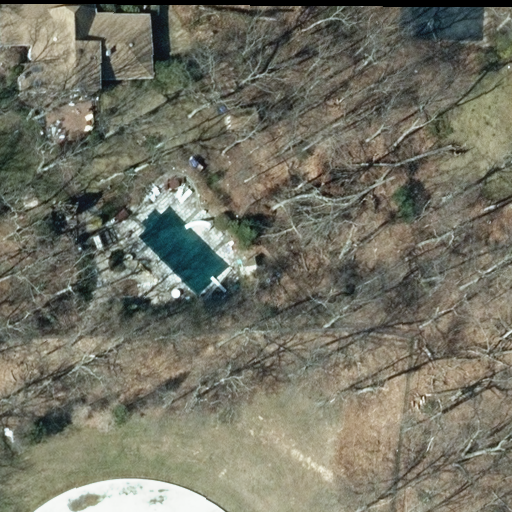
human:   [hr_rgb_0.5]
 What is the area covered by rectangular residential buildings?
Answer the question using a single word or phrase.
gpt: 0m2

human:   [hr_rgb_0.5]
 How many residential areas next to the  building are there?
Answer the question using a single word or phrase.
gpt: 1

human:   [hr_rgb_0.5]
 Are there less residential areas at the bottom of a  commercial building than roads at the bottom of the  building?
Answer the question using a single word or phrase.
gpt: no

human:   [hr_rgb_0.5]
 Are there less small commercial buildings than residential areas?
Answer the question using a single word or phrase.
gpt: yes

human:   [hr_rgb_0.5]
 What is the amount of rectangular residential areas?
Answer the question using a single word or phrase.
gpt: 1

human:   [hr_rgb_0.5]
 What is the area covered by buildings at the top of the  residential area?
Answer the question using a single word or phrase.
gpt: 455m2

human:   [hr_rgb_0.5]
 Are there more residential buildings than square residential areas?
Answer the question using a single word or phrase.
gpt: yes

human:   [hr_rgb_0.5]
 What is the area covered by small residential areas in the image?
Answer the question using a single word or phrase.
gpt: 0m2

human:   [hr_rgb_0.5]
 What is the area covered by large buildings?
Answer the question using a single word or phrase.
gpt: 0m2

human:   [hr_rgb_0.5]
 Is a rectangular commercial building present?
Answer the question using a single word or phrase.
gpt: no

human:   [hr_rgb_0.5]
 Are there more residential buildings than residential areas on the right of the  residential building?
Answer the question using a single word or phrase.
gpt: no

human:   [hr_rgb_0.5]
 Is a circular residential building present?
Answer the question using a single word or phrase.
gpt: no

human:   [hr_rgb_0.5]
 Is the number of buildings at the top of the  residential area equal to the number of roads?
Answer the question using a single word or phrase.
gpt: no

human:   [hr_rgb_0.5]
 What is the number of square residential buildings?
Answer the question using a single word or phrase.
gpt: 0

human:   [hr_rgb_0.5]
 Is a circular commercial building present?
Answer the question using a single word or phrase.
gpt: no

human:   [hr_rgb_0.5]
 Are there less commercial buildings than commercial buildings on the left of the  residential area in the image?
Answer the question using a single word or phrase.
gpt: no

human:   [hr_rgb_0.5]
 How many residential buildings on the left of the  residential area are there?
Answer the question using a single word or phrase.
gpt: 1

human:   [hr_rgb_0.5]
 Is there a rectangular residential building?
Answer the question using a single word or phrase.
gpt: no

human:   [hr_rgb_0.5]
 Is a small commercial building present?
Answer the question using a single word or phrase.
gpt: no

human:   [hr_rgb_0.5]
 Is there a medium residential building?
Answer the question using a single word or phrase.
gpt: yes

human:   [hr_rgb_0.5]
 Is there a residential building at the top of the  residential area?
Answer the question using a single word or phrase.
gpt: yes

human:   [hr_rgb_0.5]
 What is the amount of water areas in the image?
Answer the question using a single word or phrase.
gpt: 0

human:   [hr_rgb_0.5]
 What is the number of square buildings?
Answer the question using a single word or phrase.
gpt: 0

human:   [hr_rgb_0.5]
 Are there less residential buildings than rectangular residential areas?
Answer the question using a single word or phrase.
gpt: no

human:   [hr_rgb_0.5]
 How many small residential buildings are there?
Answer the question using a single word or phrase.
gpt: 0

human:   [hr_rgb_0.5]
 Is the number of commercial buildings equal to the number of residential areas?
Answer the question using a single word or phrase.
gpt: no

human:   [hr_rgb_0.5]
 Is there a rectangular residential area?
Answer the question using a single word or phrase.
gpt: yes

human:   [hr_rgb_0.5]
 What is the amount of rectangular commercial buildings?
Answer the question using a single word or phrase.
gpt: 0

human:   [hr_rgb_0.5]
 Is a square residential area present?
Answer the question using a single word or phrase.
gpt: no

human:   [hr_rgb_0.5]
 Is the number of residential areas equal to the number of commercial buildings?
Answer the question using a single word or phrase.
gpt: no

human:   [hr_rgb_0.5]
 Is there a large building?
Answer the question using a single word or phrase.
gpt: no

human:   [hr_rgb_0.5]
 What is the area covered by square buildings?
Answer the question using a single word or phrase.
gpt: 0m2

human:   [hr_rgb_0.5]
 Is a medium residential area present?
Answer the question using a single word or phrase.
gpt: no

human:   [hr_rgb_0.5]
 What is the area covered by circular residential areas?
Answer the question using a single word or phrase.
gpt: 0m2

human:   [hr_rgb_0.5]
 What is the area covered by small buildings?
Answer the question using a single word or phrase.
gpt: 0m2

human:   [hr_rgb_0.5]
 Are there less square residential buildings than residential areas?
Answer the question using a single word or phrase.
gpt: yes